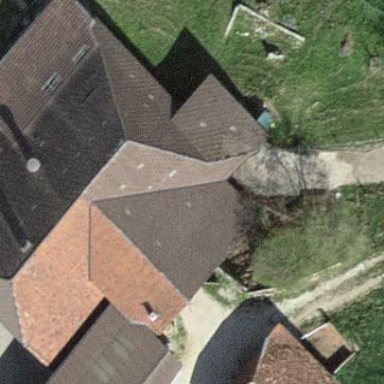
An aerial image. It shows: Farm building.